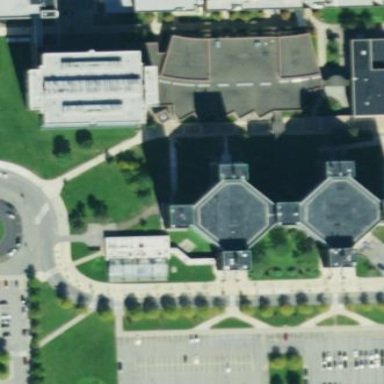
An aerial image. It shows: View of university building.